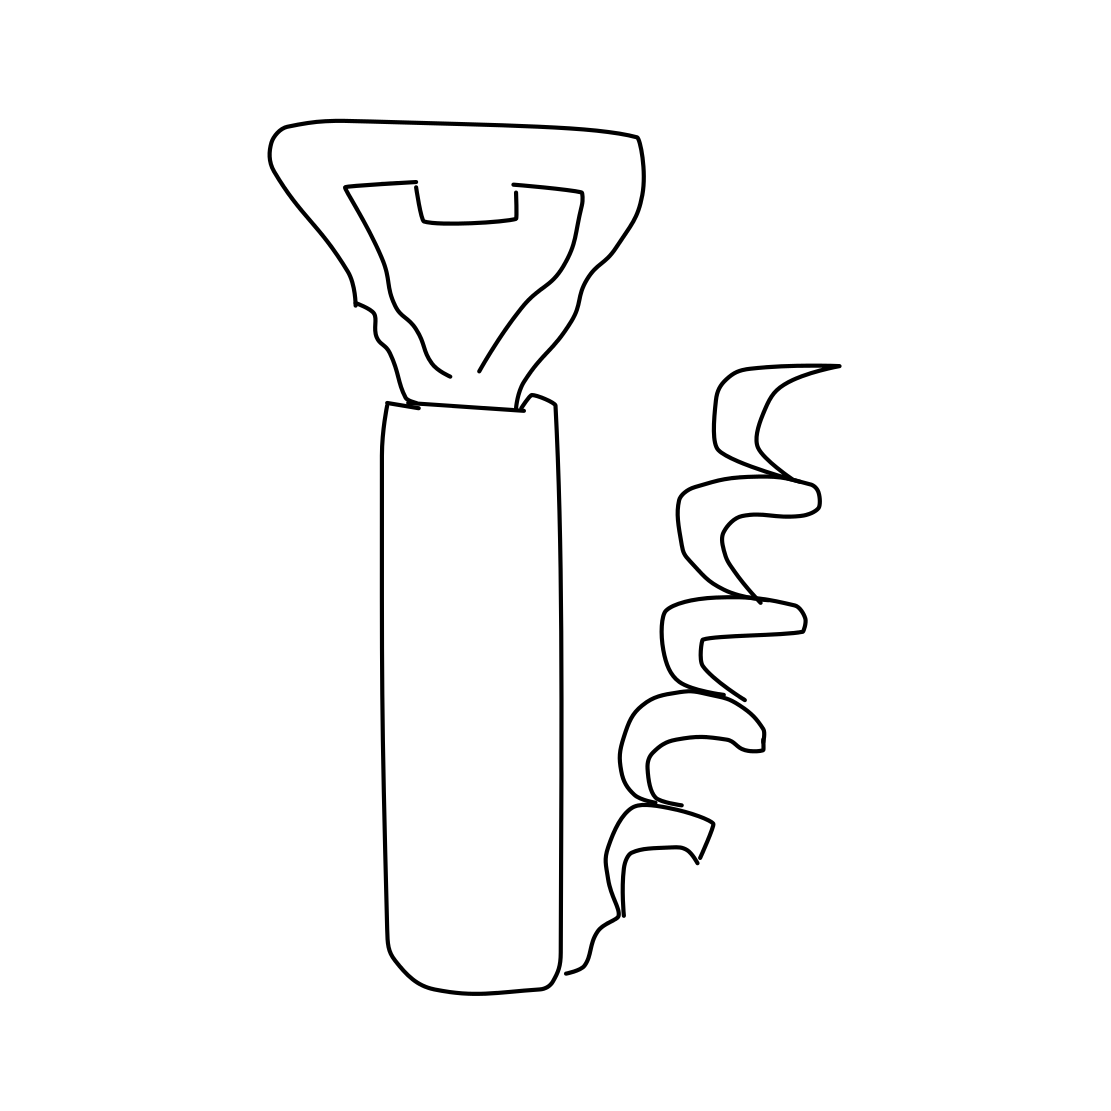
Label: bottle opener